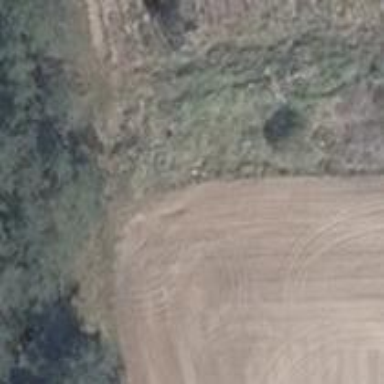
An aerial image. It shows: Hunting stand.